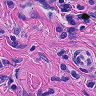
Metastatic tissue present: yes